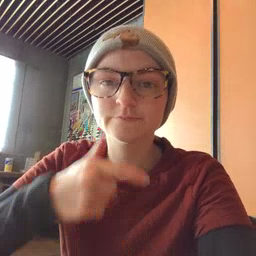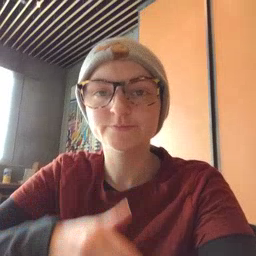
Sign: radio